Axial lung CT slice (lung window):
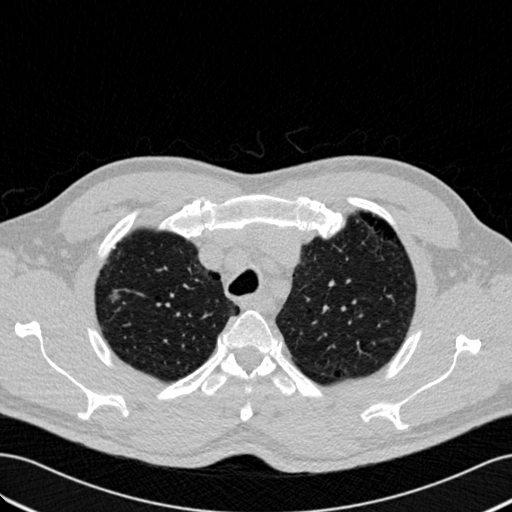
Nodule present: yes
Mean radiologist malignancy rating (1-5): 4.5